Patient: sex M, age 94
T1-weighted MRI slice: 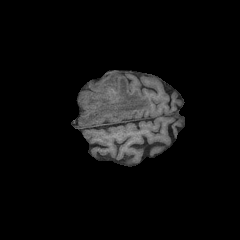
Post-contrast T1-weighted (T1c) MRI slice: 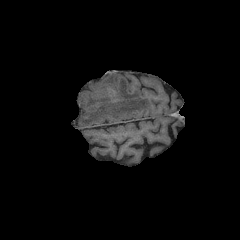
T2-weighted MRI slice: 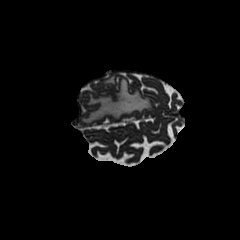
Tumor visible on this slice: yes
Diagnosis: Glioblastoma, IDH-wildtype
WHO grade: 4